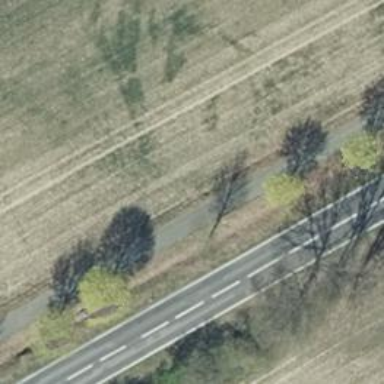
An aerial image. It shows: Row of deciduous broadleaved trees.